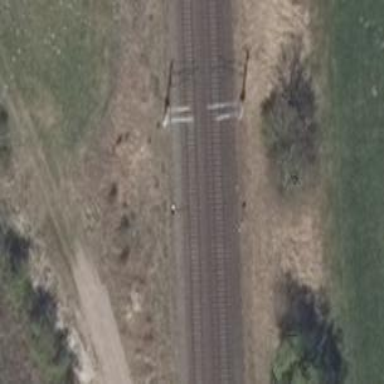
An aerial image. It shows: Milestone along the railway with catenary mast.